Question: I am developing this app and one of an activity has two spinners, and both loads same entries, even I defined different entries for each Spinner. This is rather weird thing.
Here is the code,
main.xml layout(part 0f layout)
'''
<TableRow
android:id="@+id/settings_color_row"
android:layout_width="match_parent"
android:layout_height="wrap_content"
android:paddingTop="10dp" >
<TextView
android:id="@+id/settings_color_text"
android:layout_width="match_parent"
android:layout_height="wrap_content"
android:layout_span="0"
android:gravity="left"
android:paddingLeft="7dp"
android:paddingTop="13dp"
android:text="Color"
android:textSize="18dp"
android:textStyle="bold"
android:typeface="serif" >
</TextView>
<Spinner
android:id="@+id/settings_color_spinner"
android:layout_width="fill_parent"
android:layout_height="wrap_content"
/>
</TableRow>
<TableRow
android:id="@+id/settings_background_row"
android:layout_width="match_parent"
android:layout_height="wrap_content"
android:paddingTop="10dp" >
<TextView
android:id="@+id/settings_background_text"
android:layout_width="match_parent"
android:layout_height="wrap_content"
android:layout_span="0"
android:gravity="left"
android:paddingLeft="7dp"
android:paddingTop="13dp"
android:text="Skin"
android:textSize="18dp"
android:textStyle="bold"
android:typeface="serif" >
</TextView>
<Spinner
android:id="@+id/settings_background_spinner"
android:layout_width="fill_parent"
android:layout_height="wrap_content"
/>
</TableRow>
'''
Settings.java (Activity)
'''
colors_spinner = (Spinner)findViewById(R.id.settings_color_spinner);
ArrayAdapter<CharSequence> adapter = ArrayAdapter.createFromResource(this,
R.array.colors_array, android.R.layout.simple_spinner_item);
// Specify the layout to use when the list of choices appears
adapter.setDropDownViewResource(android.R.layout.simple_spinner_dropdown_item);
// Apply the adapter to the spinner
colors_spinner.setAdapter(adapter);
skin_spinner = (Spinner)findViewById(R.id.settings_background_spinner);
ArrayAdapter<CharSequence> skin_adapter = ArrayAdapter.createFromResource(this,
R.array.background_array, android.R.layout.simple_spinner_item);
// Specify the layout to use when the list of choices appears
skin_adapter.setDropDownViewResource(android.R.layout.simple_spinner_dropdown_item);
// Apply the adapter to the spinner
colors_spinner.setAdapter(skin_adapter);
'''
strings.xml
'''
<?xml version="1.0" encoding="utf-8"?>
<resources>
<string name="hello">Hello World, Settings!</string>
<string name="app_name">Shared Preferences Test</string>
<string-array name="colors_array">
<item>White</item>
<item>Red</item>
<item>Blue</item>
<item>Pink</item>
</string-array>
<string-array name="background_array">
<item>Red-Nosed Reindeer</item>
<item>Snowman</item>
</string-array>
</resources>
'''
I don't see any errors and it just show same values even though I used different adapters.

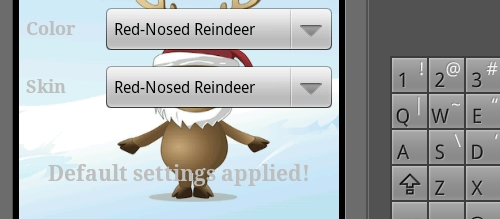
Answer: Try changing the last line of this:
'''
skin_spinner = (Spinner)findViewById(R.id.settings_background_spinner);
ArrayAdapter<CharSequence> skin_adapter = ArrayAdapter.createFromResource(this,
R.array.background_array, android.R.layout.simple_spinner_item);
// Specify the layout to use when the list of choices appears
skin_adapter.setDropDownViewResource(android.R.layout.simple_spinner_dropdown_item);
// Apply the adapter to the spinner
colors_spinner.setAdapter(skin_adapter);
'''
to this:
'''
skin_spinner.setAdapter(skin_adapter); // not colors_spinner
'''
I believe you just didn't notice that you are setting 'skin_adapter' to the wrong Spinner after a cut & paste.